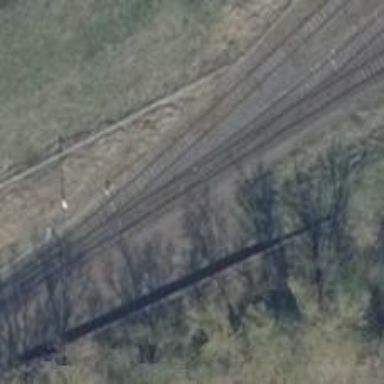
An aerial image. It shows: Railway switch.